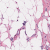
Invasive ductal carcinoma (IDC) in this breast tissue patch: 1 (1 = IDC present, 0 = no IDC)